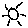
Label: sun